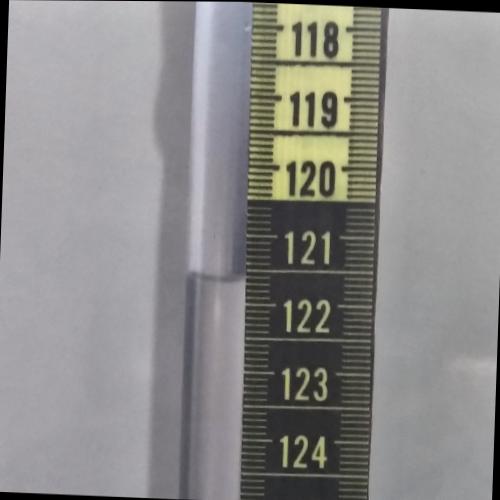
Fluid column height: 121.7 cm